Question: I have added an instance of UIToolbar and buttons on top of it . Each button's belongs to the class of UIBarButtonItem.
My Requirement is that each button has a customized layout , i dont want to use the native button styles provided by Apple. So i had 3 options in Interface Builder ( Plain , Bordered , Done ).
I have selected the style Plain and selected the image i want to add as backgroun under
Bar item -> Image.
But it didnt work for me, using the plain option gets me a little closer as border and done are nowhere closer but still it displays the images in white outline. Is there anyway that images on the buttons are added and they look exactly as they are. Its a pretty simple task while using UIButton. I just used Image option in the Attributes inspector for UIButton and select the image i want. But here while using UIBarButtonitem it doesnt work at all.
This is how it displays

Thanks
Taimur
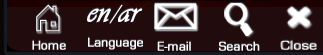
Answer: Taimur,
I ran into the same problem that you're hitting. Our designer had specified a custom look for the buttons in our app's navigation bar. Here is a utility method that I wrote to generate the UIBarButtonItems that we needed, you should be able to modify it to your needs:
'''
+ (UIBarButtonItem *)createSquareBarButtonItemWithTitle:(NSString *)t target:(id)tgt action:(SEL)a
{
UIButton *button = [UIButton buttonWithType:UIButtonTypeCustom];
// Since the buttons can be any width we use a thin image with a stretchable center point
UIImage *buttonImage = [[UIImage imageNamed:@"SquareButton.png"] stretchableImageWithLeftCapWidth:5 topCapHeight:0];
UIImage *buttonPressedImage = [[UIImage imageNamed:@"SquareButton_pressed.png"] stretchableImageWithLeftCapWidth:5 topCapHeight:0];
[[button titleLabel] setFont:[UIFont boldSystemFontOfSize:12.0]];
[button setTitleColor:[UIColor blackColor] forState:UIControlStateNormal];
[button setTitleColor:[UIColor whiteColor] forState:UIControlStateHighlighted];
[button setTitleShadowColor:[UIColor colorWithWhite:1.0 alpha:0.7] forState:UIControlStateNormal];
[button setTitleShadowColor:[UIColor clearColor] forState:UIControlStateHighlighted];
[[button titleLabel] setShadowOffset:CGSizeMake(0.0, 1.0)];
CGRect buttonFrame = [button frame];
buttonFrame.size.width = [t sizeWithFont:[UIFont boldSystemFontOfSize:12.0]].width + 24.0;
buttonFrame.size.height = buttonImage.size.height;
[button setFrame:buttonFrame];
[button setBackgroundImage:buttonImage forState:UIControlStateNormal];
[button setBackgroundImage:buttonPressedImage forState:UIControlStateHighlighted];
[button setTitle:t forState:UIControlStateNormal];
[button addTarget:tgt action:a forControlEvents:UIControlEventTouchUpInside];
UIBarButtonItem *buttonItem = [[UIBarButtonItem alloc] initWithCustomView:button];
return [buttonItem autorelease];
}
'''